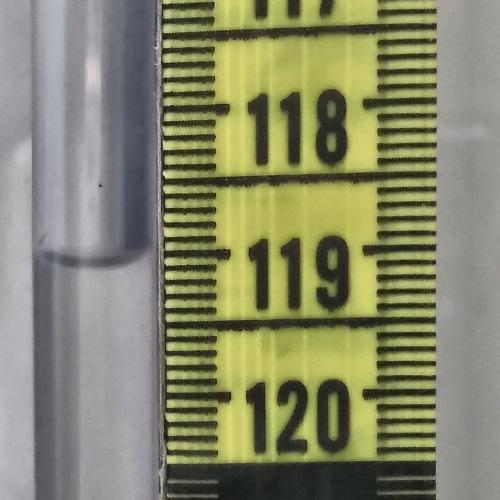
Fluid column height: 119.0 cm